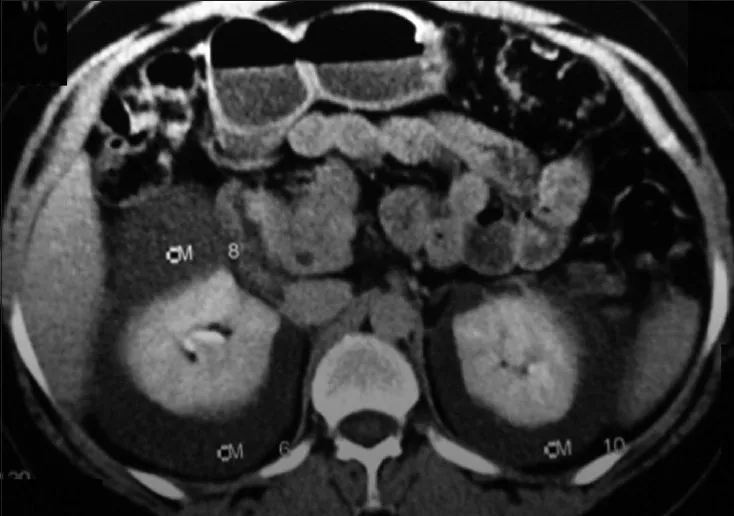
Axial CT scan showing fluid attenuation perinephric collections.
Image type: radiology (ct)